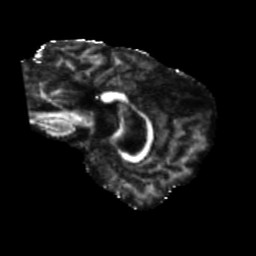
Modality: FA
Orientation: sagittal
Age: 63
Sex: female
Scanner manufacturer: siemens
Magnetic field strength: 3 T
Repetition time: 5.47 s
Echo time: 0.0854 s